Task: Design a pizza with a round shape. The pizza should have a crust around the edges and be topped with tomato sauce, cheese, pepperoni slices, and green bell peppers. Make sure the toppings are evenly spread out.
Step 402:
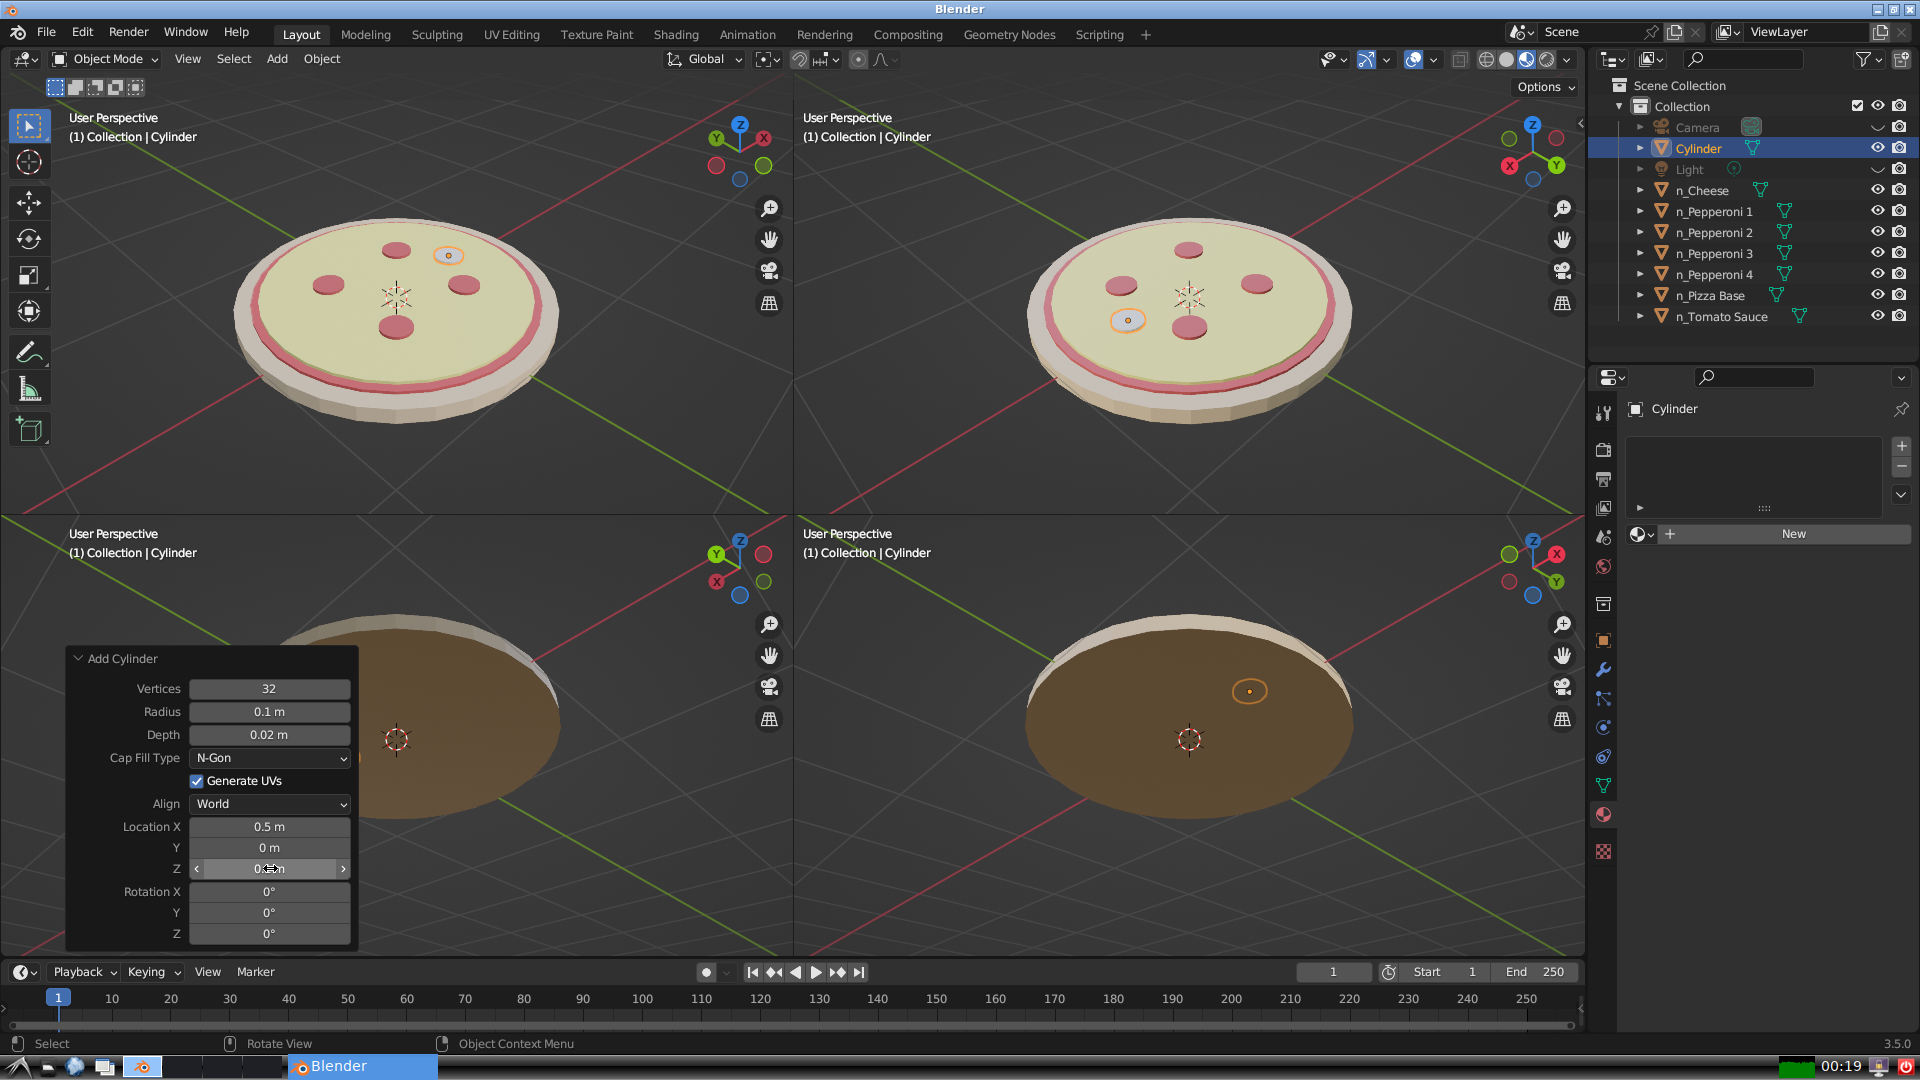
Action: {"mouse_move": [960, 540]}